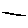
Label: line